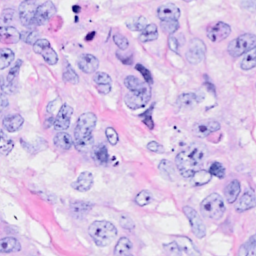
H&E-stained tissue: Breast